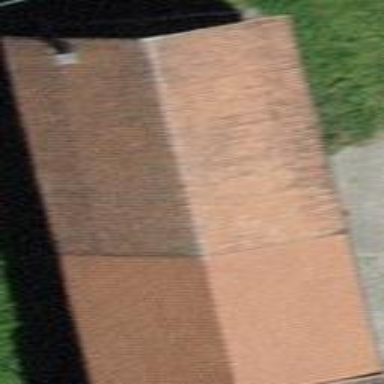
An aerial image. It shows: Gabled building with roof made of roof tiles.